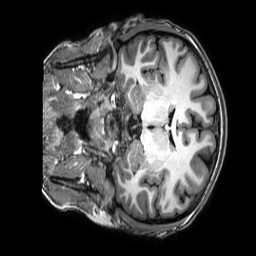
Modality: T1w
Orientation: coronal
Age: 19
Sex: female
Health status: healthy
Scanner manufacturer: philips
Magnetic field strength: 3 T
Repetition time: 0.009 s
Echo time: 0.003996 s